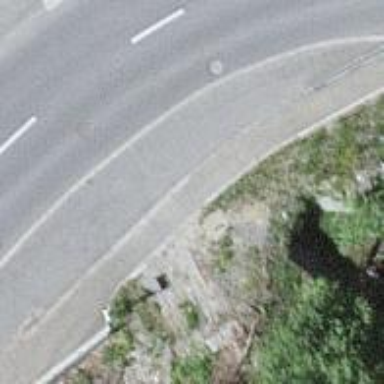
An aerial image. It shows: Bus stop with platform for public transport.